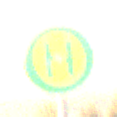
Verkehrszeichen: Haltestelle
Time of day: SunriseSunset
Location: Outdoor (Nature)
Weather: PartlyCloudy
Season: NotSpecified
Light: Natural